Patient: sex F, age 36
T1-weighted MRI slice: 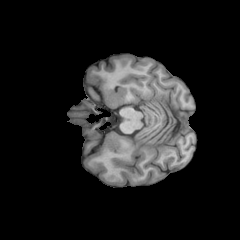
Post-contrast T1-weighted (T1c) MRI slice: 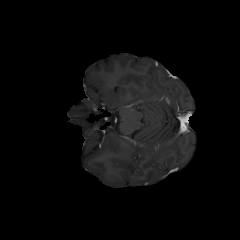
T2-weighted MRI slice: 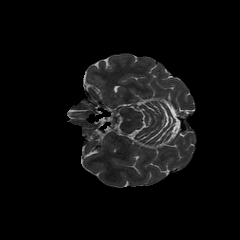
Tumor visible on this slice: no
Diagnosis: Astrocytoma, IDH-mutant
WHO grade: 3